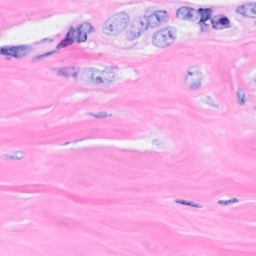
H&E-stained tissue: Breast